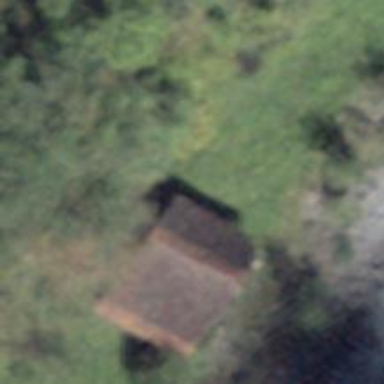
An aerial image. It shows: Barn.